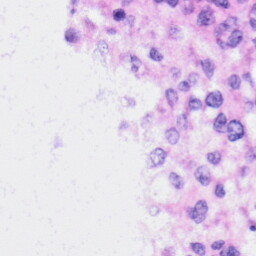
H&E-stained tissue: Liver